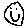
Label: smiley face